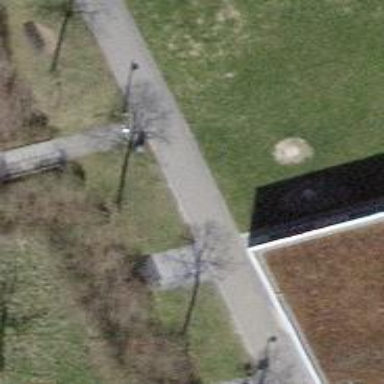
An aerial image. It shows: Set of steps on the road.